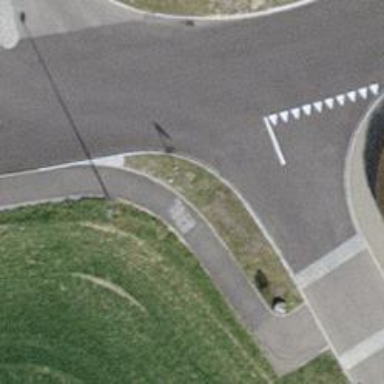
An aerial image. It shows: Sidewalk along the footway.